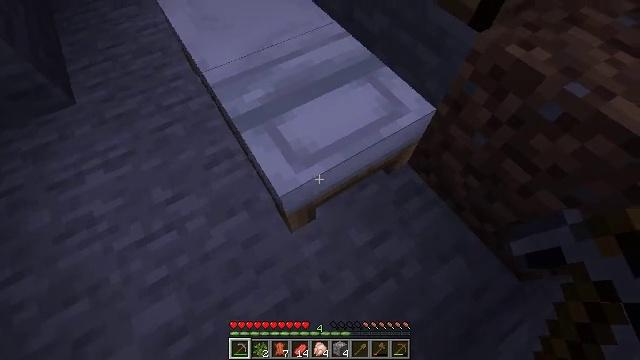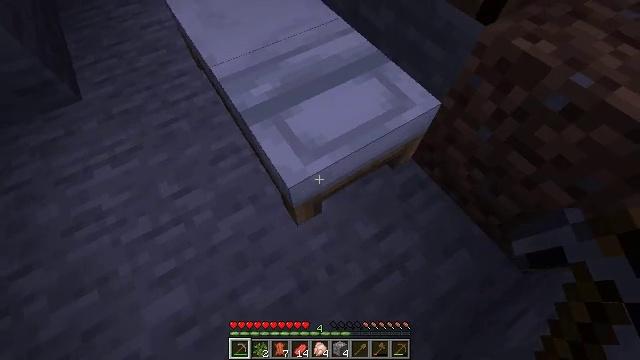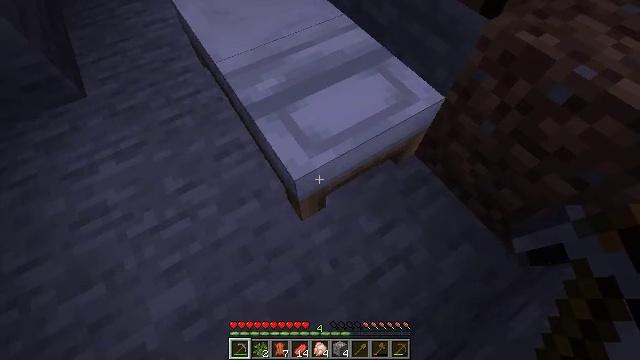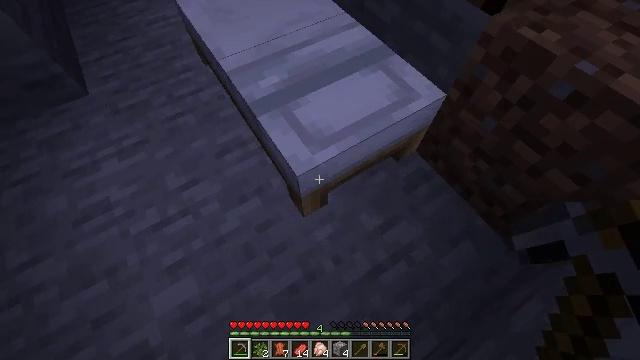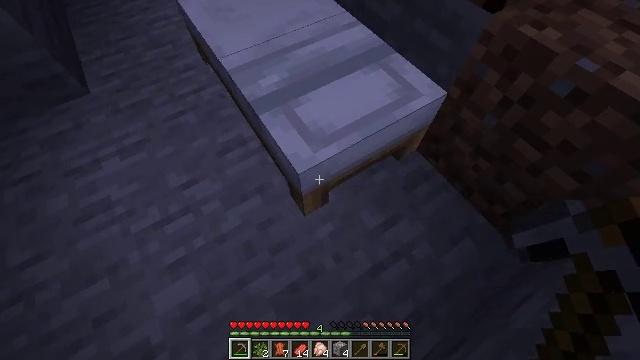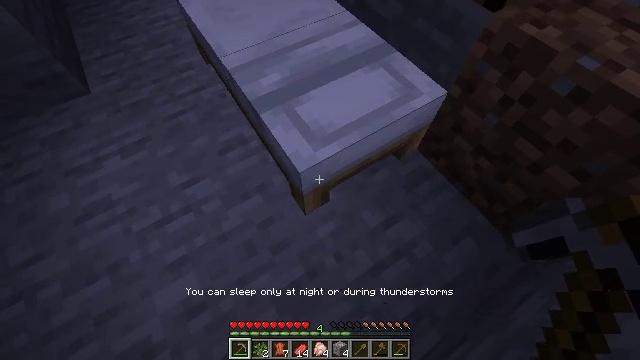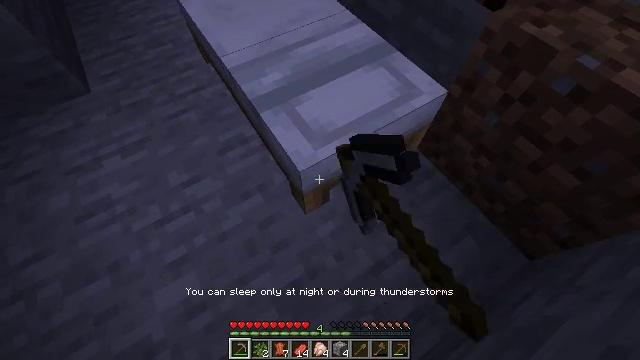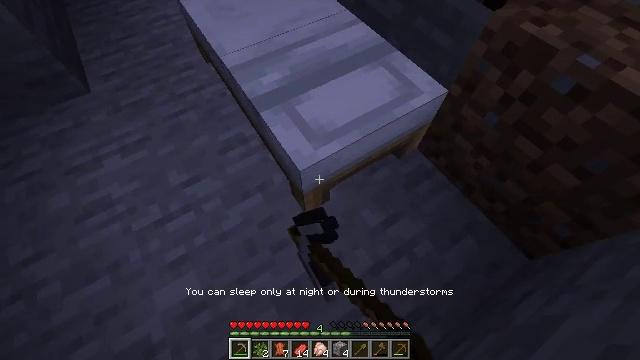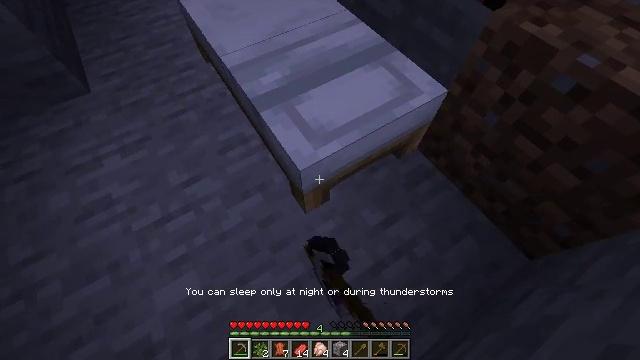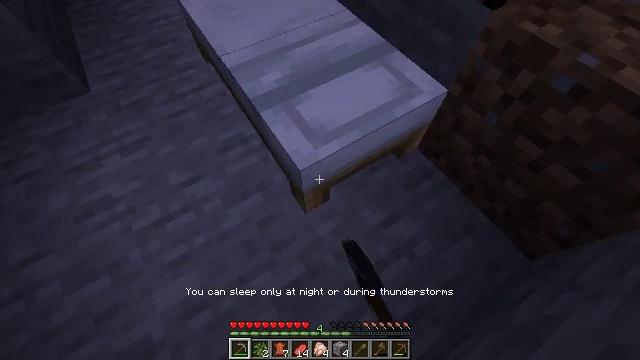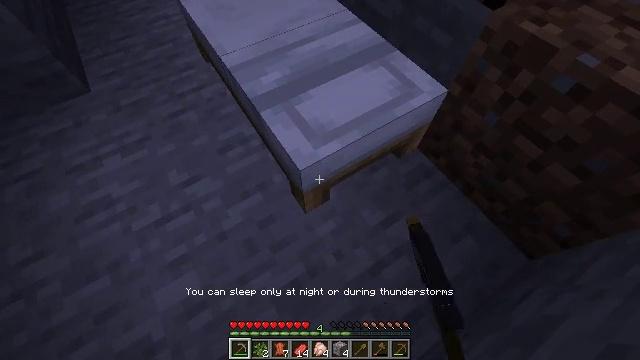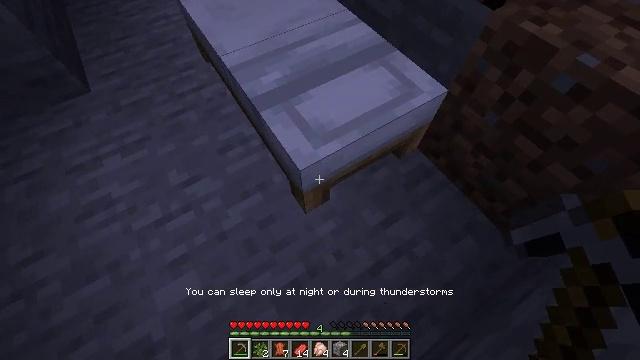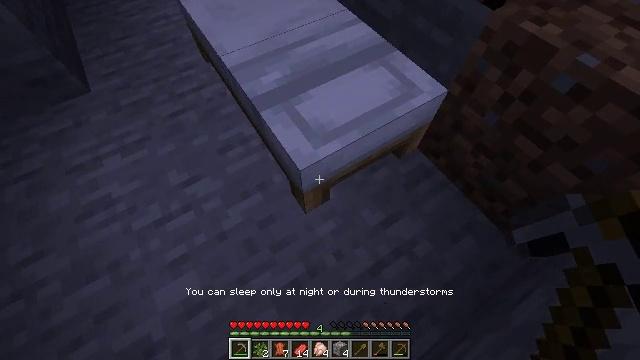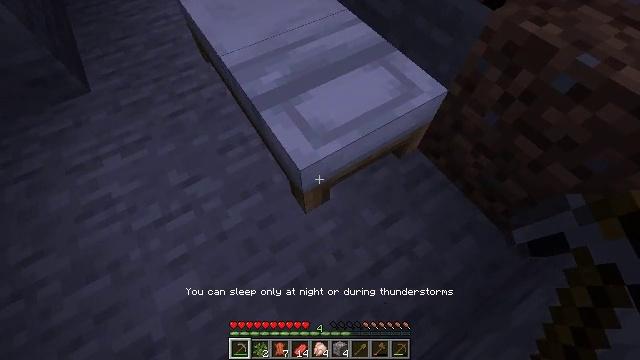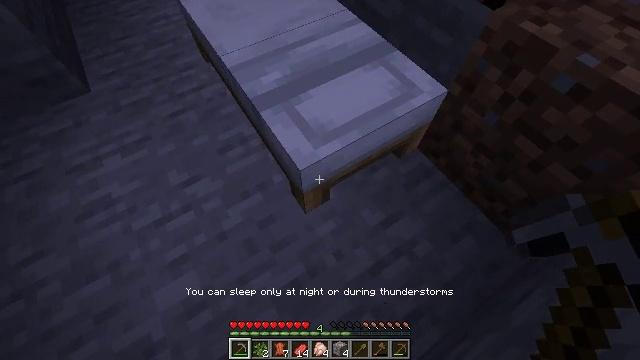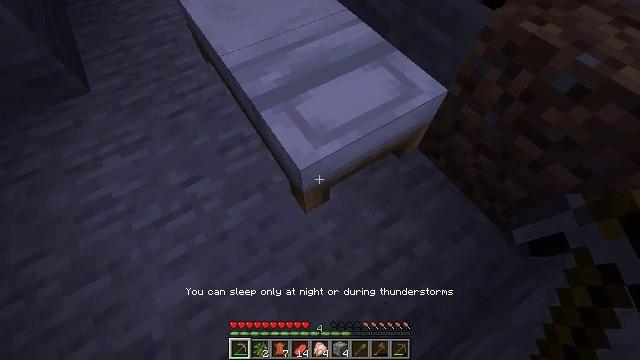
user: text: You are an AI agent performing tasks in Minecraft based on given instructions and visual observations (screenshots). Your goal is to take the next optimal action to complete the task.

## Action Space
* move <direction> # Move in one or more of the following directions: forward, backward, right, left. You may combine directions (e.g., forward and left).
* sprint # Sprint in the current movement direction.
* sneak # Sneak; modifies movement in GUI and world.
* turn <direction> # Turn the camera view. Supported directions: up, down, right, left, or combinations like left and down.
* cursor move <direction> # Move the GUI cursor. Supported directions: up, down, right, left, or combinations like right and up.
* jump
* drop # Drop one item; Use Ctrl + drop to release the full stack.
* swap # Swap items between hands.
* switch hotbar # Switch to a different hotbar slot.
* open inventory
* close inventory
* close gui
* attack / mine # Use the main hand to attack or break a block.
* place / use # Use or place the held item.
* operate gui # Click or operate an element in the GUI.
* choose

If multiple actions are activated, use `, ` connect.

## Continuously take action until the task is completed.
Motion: motion action
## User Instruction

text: Mine the white bed.
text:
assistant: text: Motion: use / place
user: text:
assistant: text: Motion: use / place
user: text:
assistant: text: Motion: use / place
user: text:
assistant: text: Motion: no_op
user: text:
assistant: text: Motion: no_op
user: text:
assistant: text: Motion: no_op
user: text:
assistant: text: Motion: no_op
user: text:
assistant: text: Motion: no_op
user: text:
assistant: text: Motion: no_op
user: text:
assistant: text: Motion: no_op
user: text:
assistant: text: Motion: no_op
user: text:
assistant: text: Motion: no_op
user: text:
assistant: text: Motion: no_op
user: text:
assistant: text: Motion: no_op
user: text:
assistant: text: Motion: no_op
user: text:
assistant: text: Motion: turn up
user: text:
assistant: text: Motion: turn up
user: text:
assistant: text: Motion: turn up
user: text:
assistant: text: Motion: turn up
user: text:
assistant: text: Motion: use / place
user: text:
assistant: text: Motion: use / place
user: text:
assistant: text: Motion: use / place
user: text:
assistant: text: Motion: use / place
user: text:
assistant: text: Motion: no_op
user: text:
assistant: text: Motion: no_op
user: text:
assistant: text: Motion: no_op
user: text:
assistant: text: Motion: no_op
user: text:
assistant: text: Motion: no_op
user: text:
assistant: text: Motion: no_op
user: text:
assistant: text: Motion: no_op